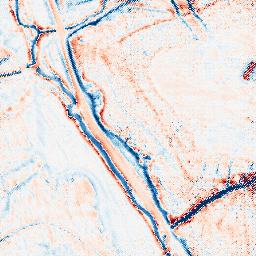
Category: edge_preserving
Decomposition family: bilateral
Decomposition parameters: d: 15
sigma_color: 25
sigma_space: 100
Upsampling method: regularized
Upsampling parameters: scale: 4
lambda_reg: 0.1
Upsampling scale: 4